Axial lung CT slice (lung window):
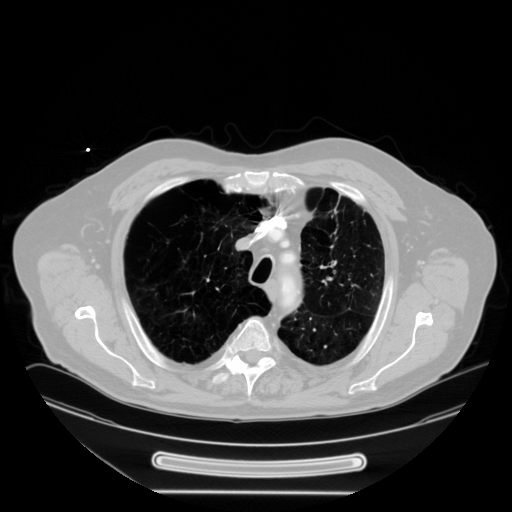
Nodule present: no